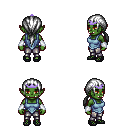
a pixel art fantasy rpg character, female body template, orc, green skin, blue vest, metal pants, white ponytail hairstyle, purple tiara, white cloth bracers, ghillies, four views (front, back, left, right), 2x2 character sprite sheet, small pixel art, hard edges, no anti-aliasing